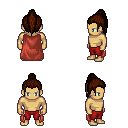
a pixel art fantasy rpg character, male body template, human, tanned skin, maroon cape, red pants, brown long topknot hairstyle, four views (front, back, left, right), 2x2 character sprite sheet, small pixel art, hard edges, no anti-aliasing